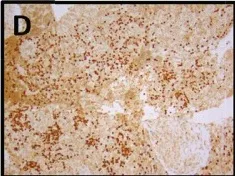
Patient 3, cervical lymph node with T-ALL. (D) TdT-positive (nuclear), 100x.
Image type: pathology (immunostaining)